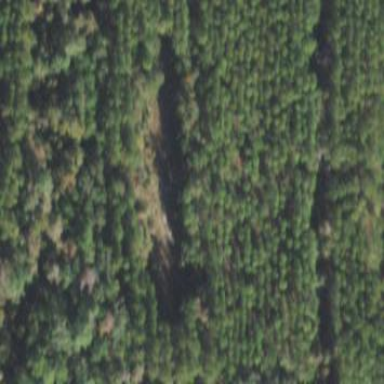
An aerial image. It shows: Forest dominated by needle-leaved trees.